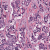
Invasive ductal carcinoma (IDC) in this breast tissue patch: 1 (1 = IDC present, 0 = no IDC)